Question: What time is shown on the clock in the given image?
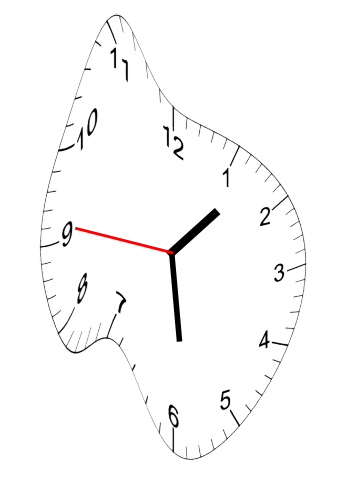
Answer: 01:28:46